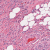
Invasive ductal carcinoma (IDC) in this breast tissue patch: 1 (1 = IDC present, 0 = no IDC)